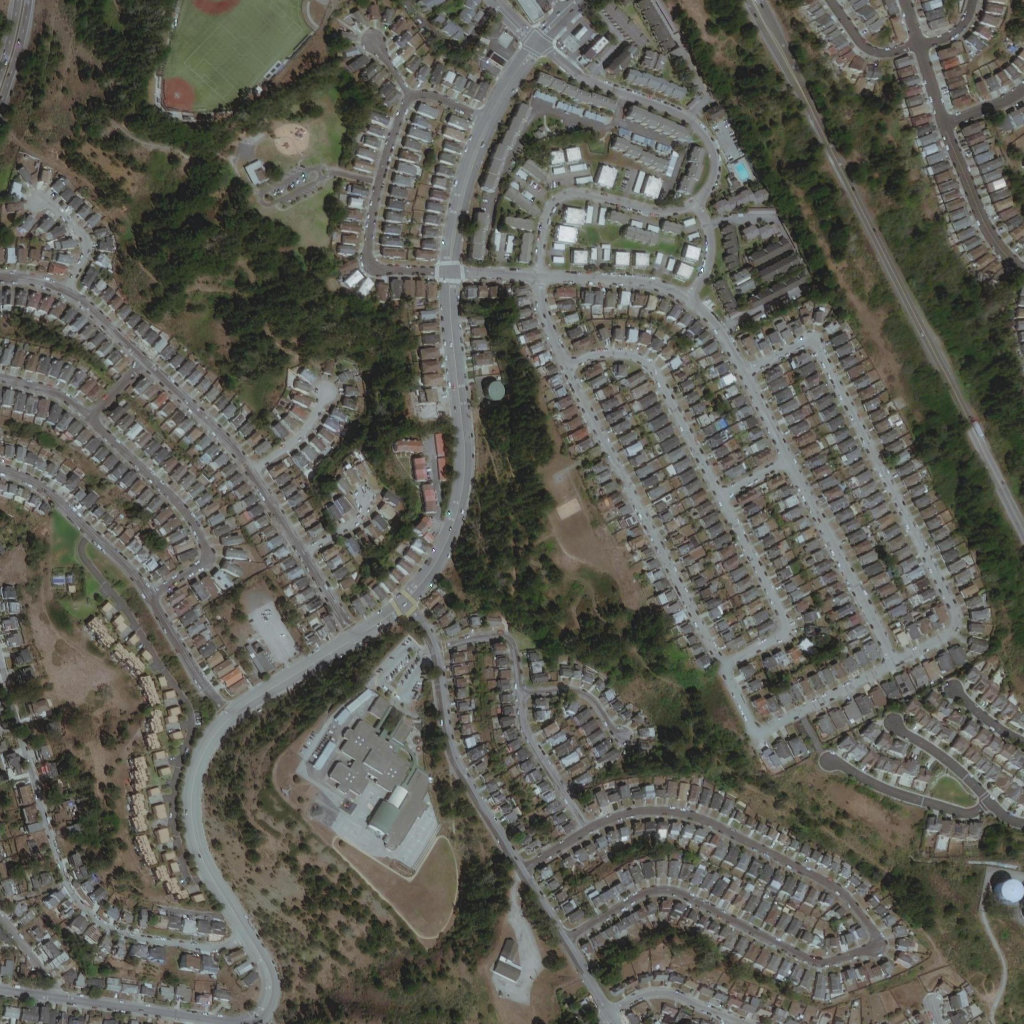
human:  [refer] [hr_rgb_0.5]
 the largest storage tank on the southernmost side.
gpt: <box>[[96, 85, 99, 88, 0]]</box>